Interaction volume radius: 5 \u00c5
Interaction volume height: 20 \u00c5
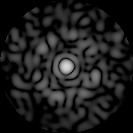
Disorder parameter: 0.8803